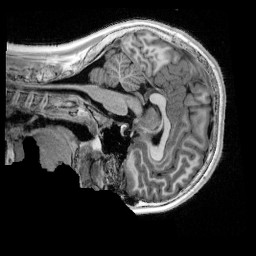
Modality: UNIT1_denoised
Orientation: sagittal
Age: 11
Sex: male
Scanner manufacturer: siemens
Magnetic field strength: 3 T
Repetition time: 4 s
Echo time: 0.00303 s